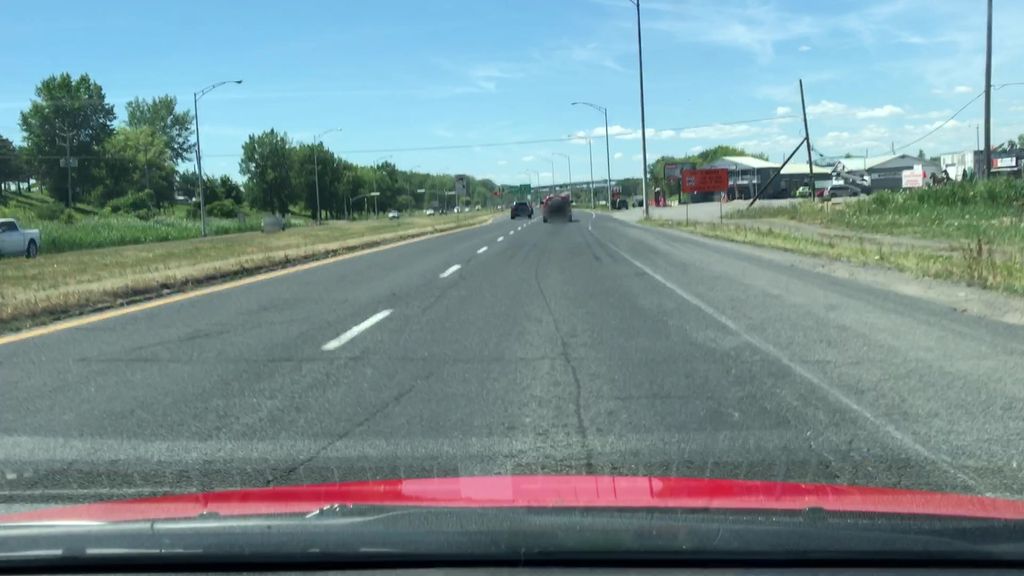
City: montreal